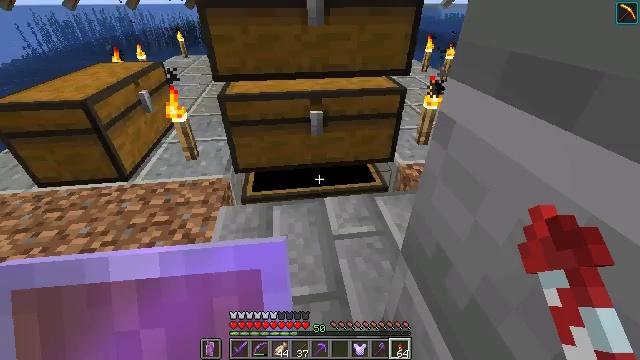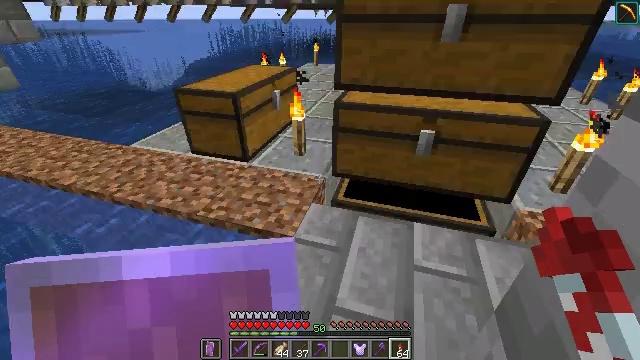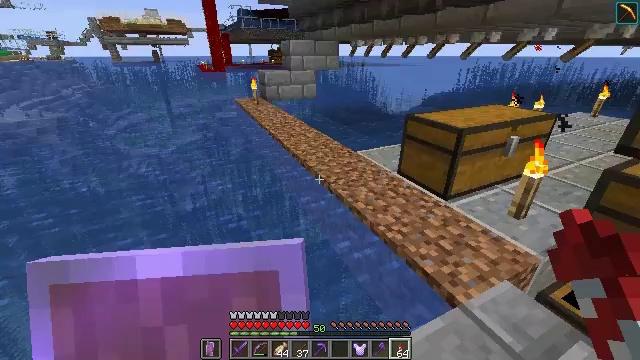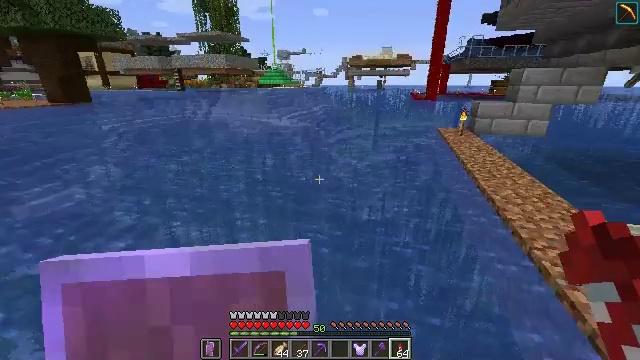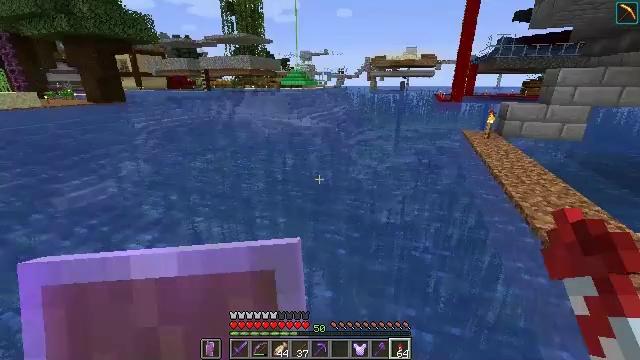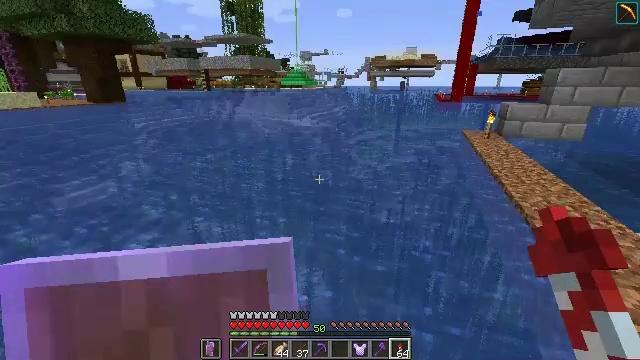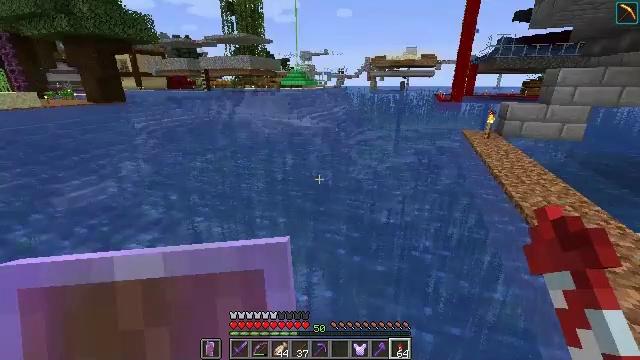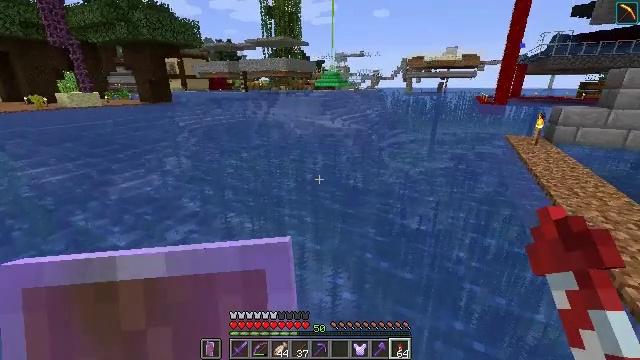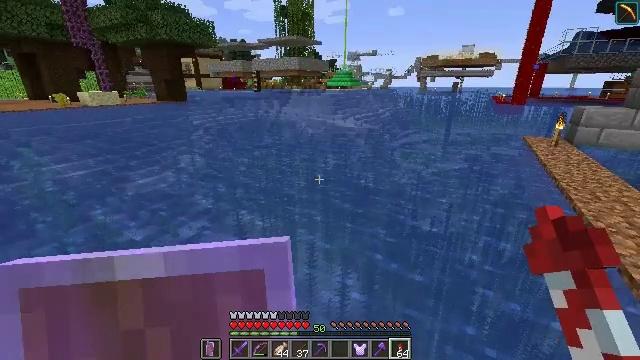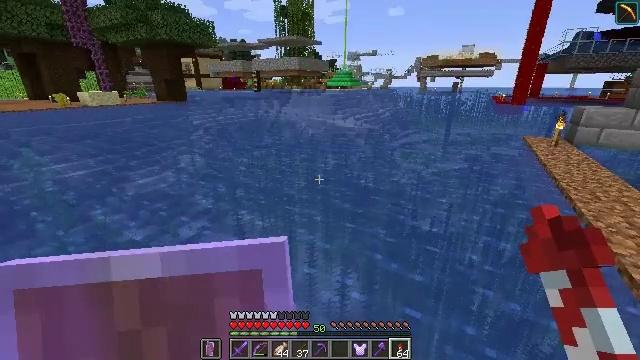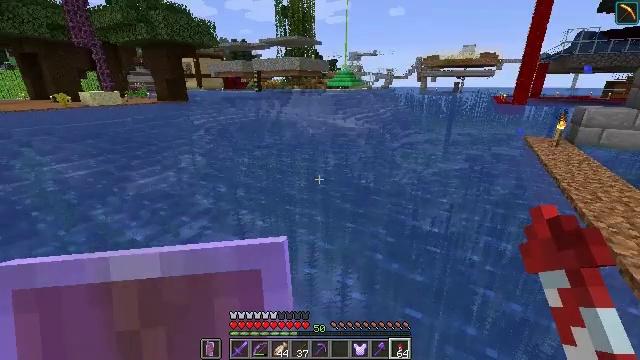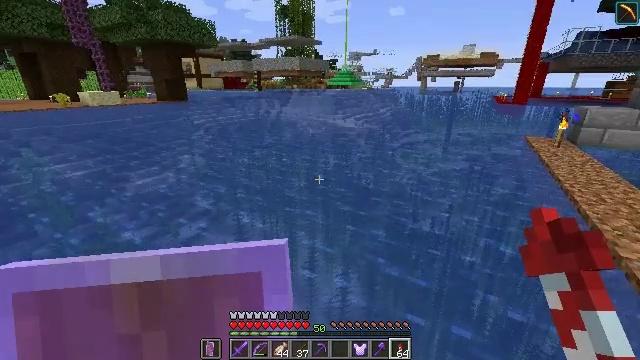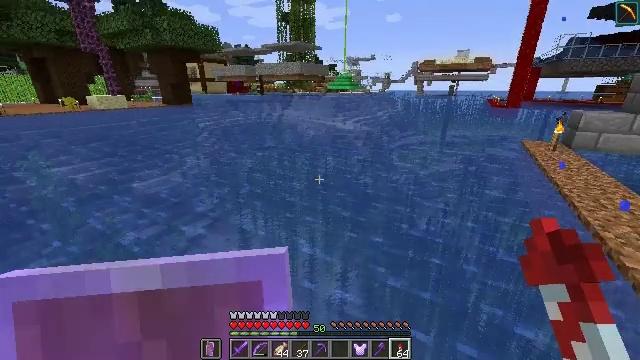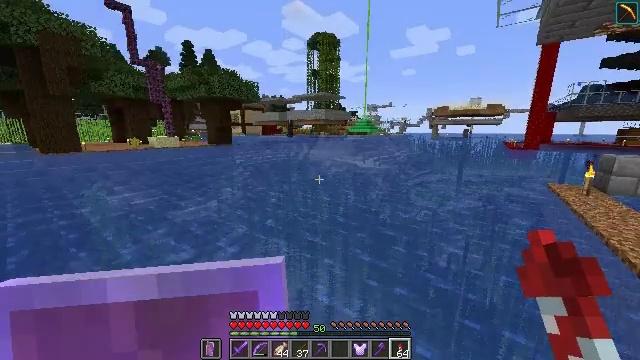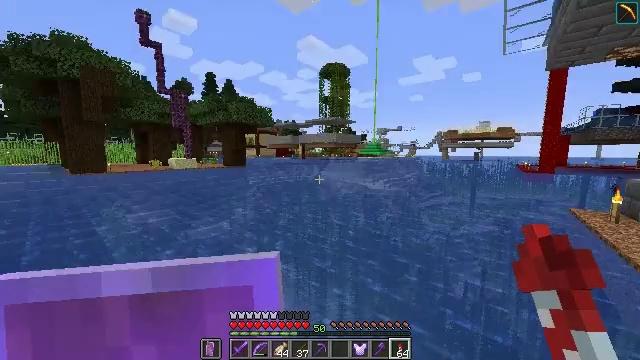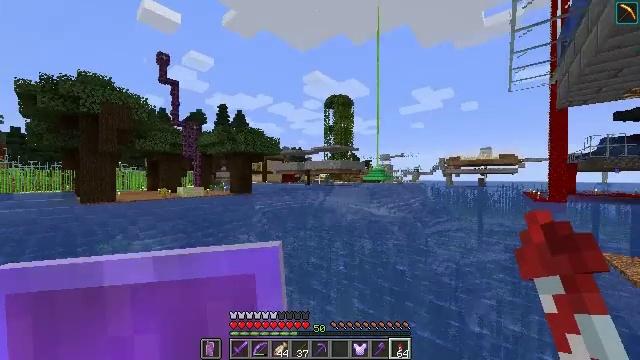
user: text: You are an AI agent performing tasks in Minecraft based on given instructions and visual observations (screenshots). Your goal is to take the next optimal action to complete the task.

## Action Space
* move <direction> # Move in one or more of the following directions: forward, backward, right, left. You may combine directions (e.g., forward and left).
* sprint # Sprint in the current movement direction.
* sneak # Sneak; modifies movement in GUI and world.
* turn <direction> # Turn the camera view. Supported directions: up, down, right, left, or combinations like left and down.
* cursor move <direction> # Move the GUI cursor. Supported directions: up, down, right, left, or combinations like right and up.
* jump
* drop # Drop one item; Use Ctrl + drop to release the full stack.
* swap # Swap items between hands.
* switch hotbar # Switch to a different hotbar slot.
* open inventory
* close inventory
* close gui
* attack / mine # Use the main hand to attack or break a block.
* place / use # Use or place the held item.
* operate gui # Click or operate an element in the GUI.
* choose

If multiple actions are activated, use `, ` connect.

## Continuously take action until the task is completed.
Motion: motion action
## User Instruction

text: Combine sticks and a smooth stone slab on a crafting table to craft an armor stand.
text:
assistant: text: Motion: turn left and up
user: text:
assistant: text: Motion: turn left and up
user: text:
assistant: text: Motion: turn left and up
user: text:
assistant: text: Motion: turn left
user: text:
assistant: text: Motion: no_op
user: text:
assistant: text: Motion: no_op
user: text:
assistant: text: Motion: turn left
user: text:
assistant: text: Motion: turn left
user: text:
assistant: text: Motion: no_op
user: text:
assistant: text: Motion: sprint
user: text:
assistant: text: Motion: move forward, sprint
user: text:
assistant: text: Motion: move forward, sprint
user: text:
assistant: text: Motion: move forward, sprint, turn left and up
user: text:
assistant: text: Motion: move forward, sprint, turn left and up, jump
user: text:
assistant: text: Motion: move forward, sprint, turn left and up, jump
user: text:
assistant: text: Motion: move forward, sprint, turn up, jump
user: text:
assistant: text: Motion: move forward, sprint, turn up, jump
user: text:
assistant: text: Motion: move forward, sprint, turn up, jump
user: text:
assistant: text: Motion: move forward, sprint, turn up
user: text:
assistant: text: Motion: move forward, sprint
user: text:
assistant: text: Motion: move forward, sprint, jump
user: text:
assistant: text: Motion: move forward, sprint, use / place, jump
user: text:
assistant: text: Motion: move forward, sprint, use / place, jump
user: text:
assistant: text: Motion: move forward, sprint, use / place, jump
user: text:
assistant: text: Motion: move forward, sprint, jump
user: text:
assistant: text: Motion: move forward, sprint
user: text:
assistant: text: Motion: move forward, sprint
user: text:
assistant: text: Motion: move forward, sprint, turn right and up
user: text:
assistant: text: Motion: move forward, sprint, turn up
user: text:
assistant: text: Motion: move forward, sprint, turn left